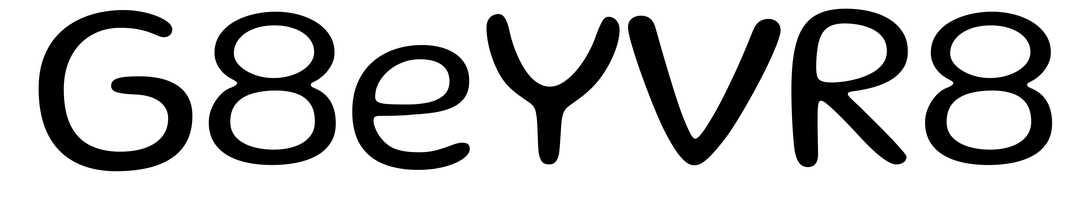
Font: Gluten_Light